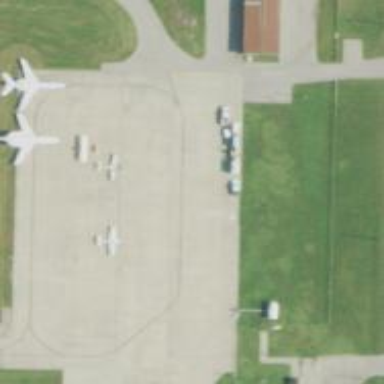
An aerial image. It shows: Apron at the airport.